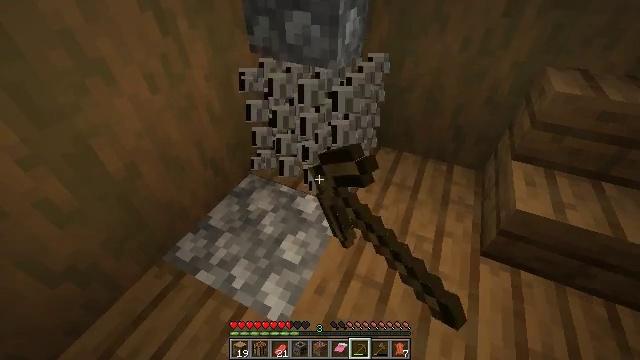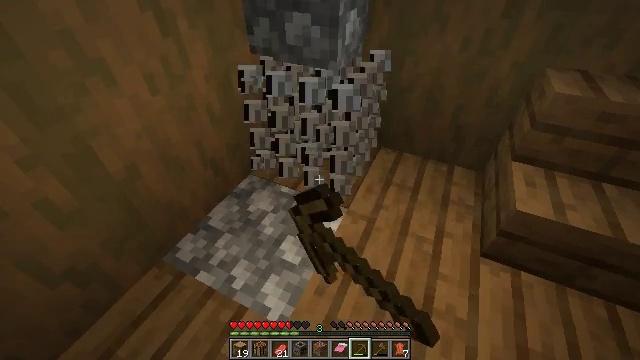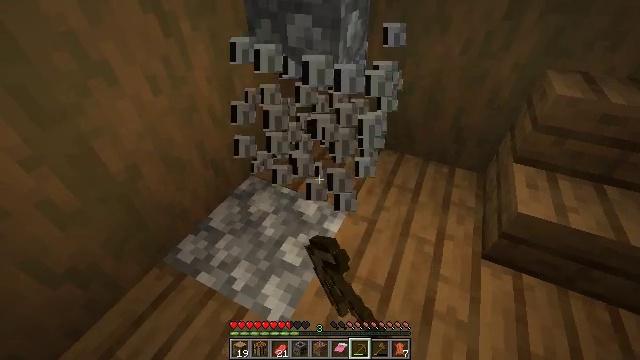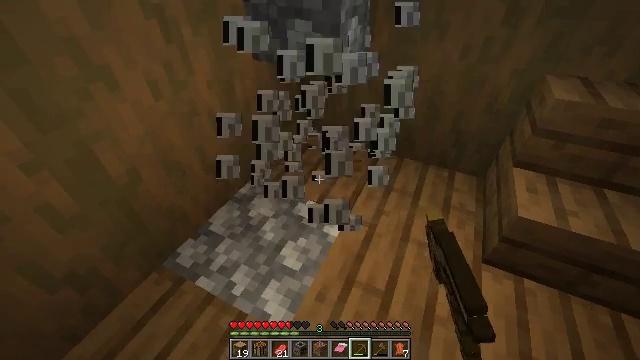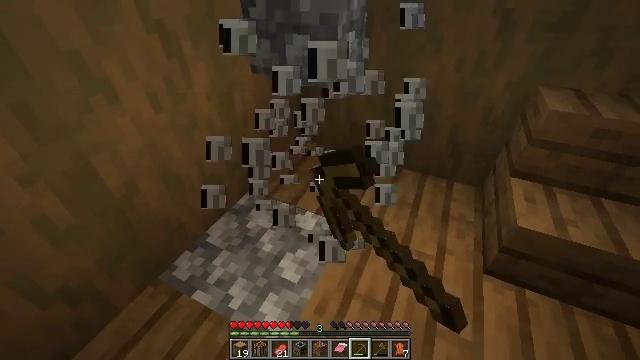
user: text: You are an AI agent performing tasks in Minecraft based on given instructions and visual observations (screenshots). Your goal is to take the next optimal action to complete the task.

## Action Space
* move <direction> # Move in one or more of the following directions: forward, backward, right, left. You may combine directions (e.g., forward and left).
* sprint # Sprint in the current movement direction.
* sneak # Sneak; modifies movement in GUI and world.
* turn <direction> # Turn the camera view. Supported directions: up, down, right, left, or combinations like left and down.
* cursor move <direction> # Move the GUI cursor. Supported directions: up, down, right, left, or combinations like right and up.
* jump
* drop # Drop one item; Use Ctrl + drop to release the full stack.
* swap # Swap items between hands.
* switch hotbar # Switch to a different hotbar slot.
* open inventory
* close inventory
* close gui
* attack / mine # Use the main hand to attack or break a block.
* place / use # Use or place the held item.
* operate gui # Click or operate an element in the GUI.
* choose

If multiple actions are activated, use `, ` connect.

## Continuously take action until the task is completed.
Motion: motion action
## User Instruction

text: Collect the blast furnace by mining it.
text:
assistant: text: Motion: attack / mine
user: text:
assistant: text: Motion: attack / mine
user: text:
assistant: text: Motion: attack / mine
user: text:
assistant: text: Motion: turn up, attack / mine
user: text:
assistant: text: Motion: attack / mine